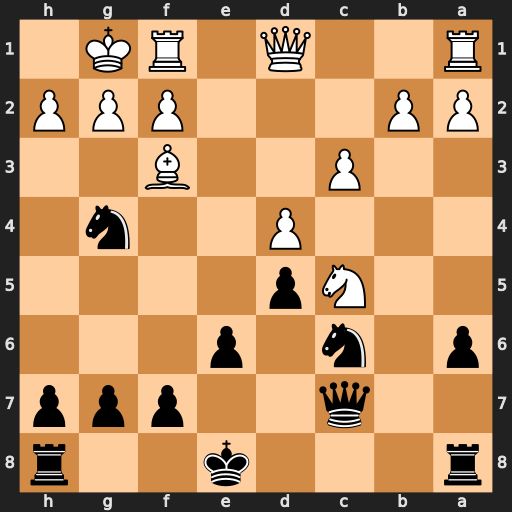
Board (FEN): r3k2r/2q2ppp/p1n1p3/2Np4/3P2n1/2P2B2/PP3PPP/R2Q1RK1
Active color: b
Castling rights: kq
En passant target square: -
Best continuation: Qxh2#